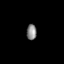
Tissue: skin
Cell type: Epithelial cells
Senescence score: 0.284
Nuclear area (px): 153
Mean DAPI intensity: 134.745